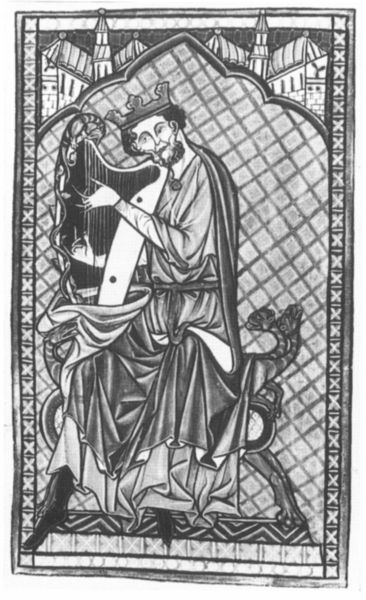
Titel: Oscott Psalter
Institution: London, British Library
Schlagwörter: mann, umhang, weiß, landschaft, sitzen, stadt, fenster, schwarz, stuhl, zeichnung, muster, bart, bibel, falten, rahmen, bild, instrument, gitter, kirche, gewand, sessel, musik, musiker, krone, holzschnitt, spieler, schuhe, kette, dorf, linien, hocker, schemel, könig, thron, spielen, ornamente, verzierung, tusche, buch, kreuz, türme, druck, schraffur, illustration, schwarzweiß, stilisiert, schlange, tron, gravur, buchseite, fries, quadrate, kreuze, fabel, mittelalter, laute, harfe, lyra, david, leier, drache, zither, buchmalerei, x, quadradte